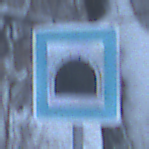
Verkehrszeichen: Tunnel
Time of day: Midday
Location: Outdoor (Nature)
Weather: Overcast
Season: Winter
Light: Natural